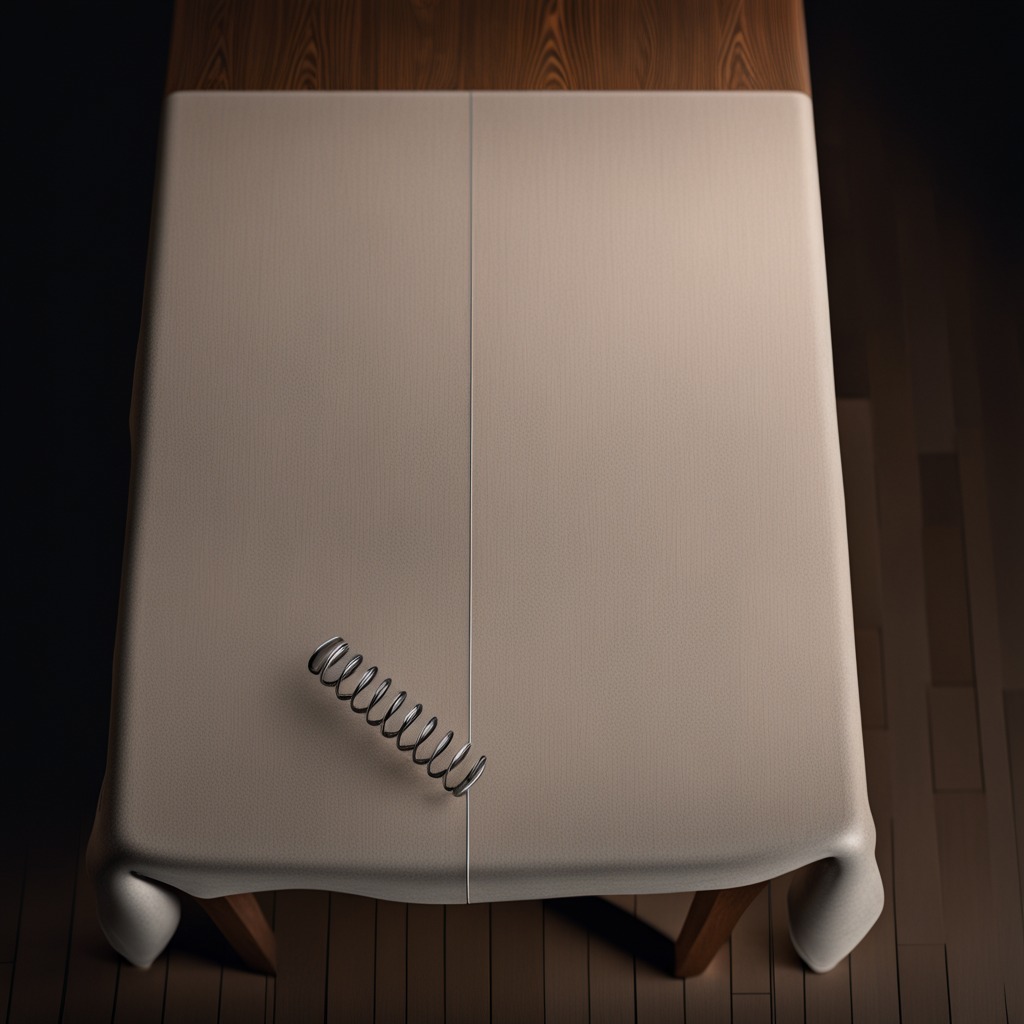
A coiled metal spring lies on the wooden table.